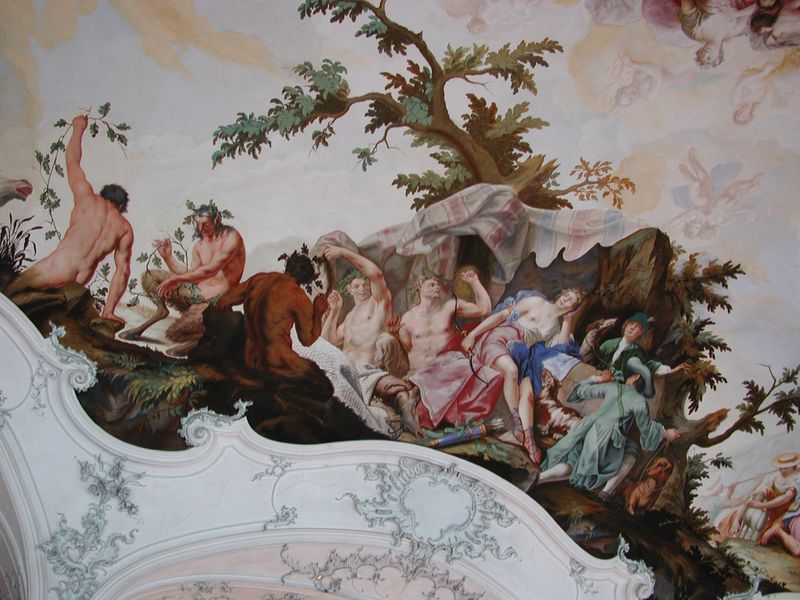
Titel: Residenz Würzburg
Künstler: Balthasar Neumann
Standort: Würzburg, Residenz (EU - D - B)
Schlagwörter: hund, barock, picknick, stuck, farn, mythologie, stück, efeu, jäger, satyr, pan, eiche, deckengemälde, diana, faune, sause